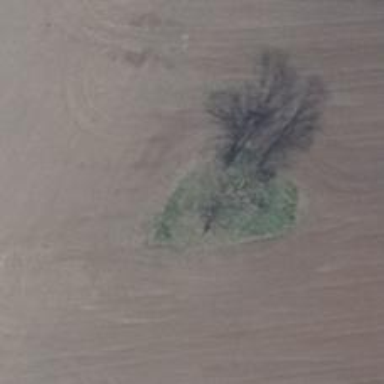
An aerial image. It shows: Hunting stand.